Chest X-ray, PA view. Patient: 62 years old, sex M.
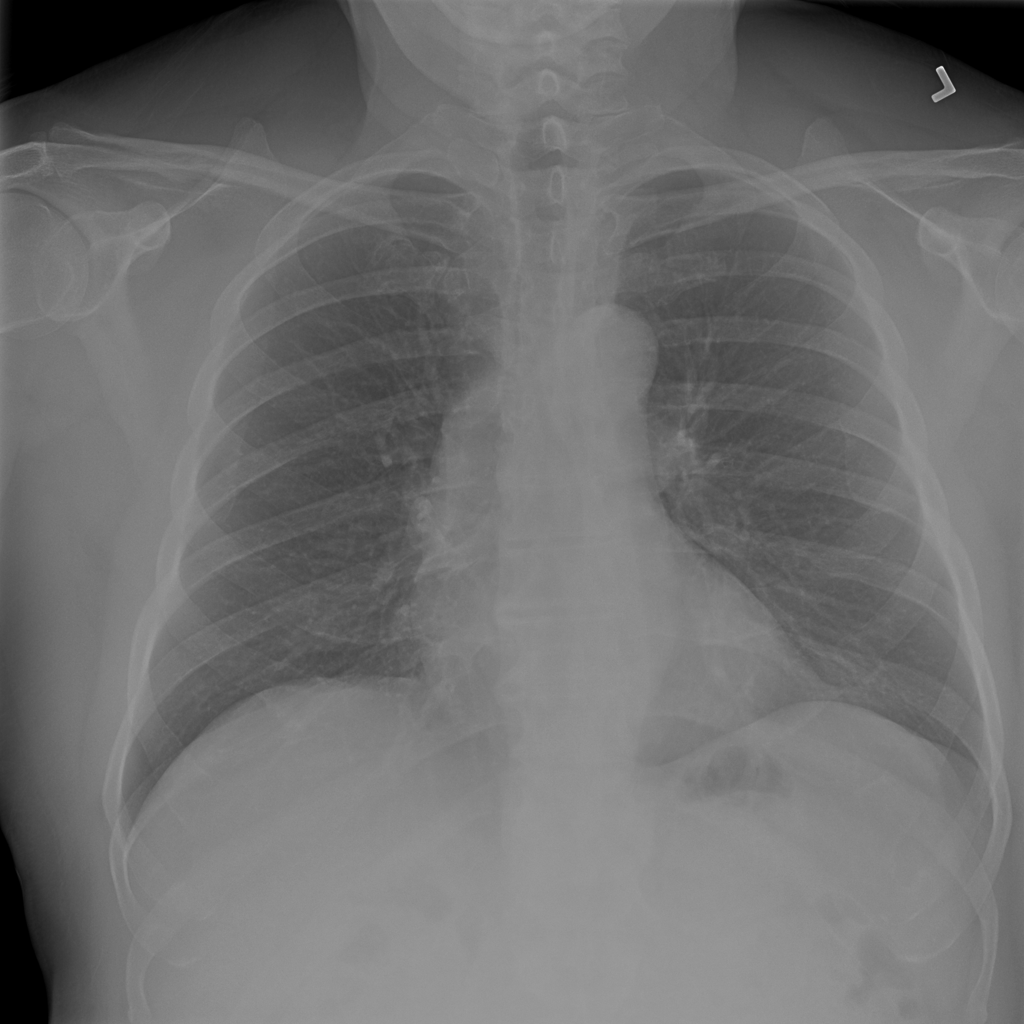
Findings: No Finding